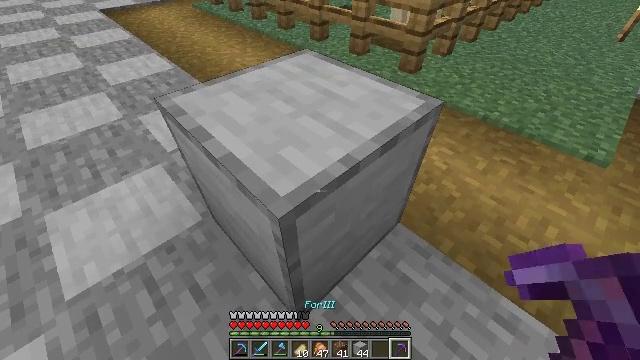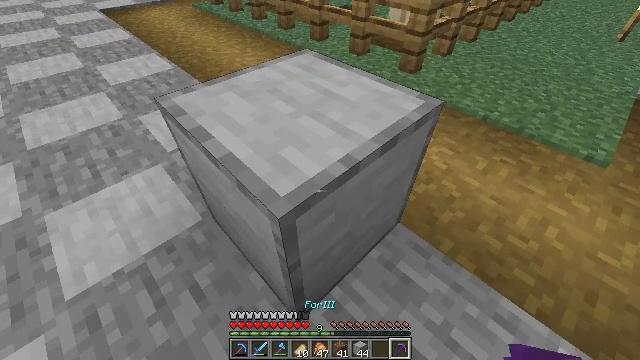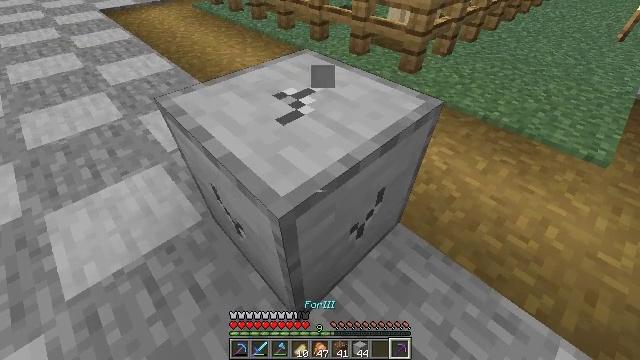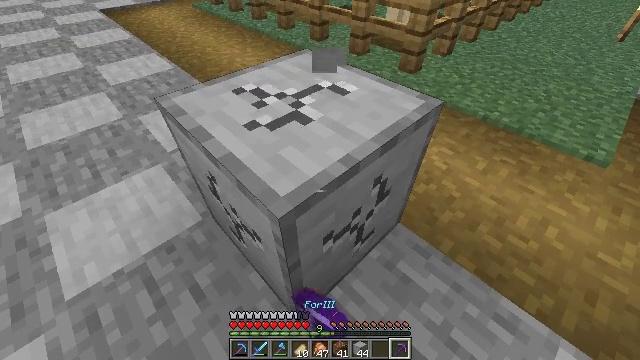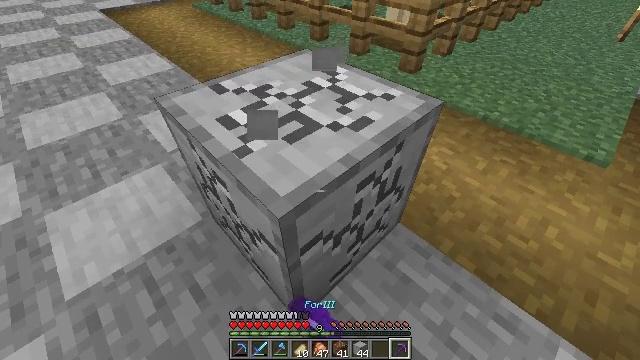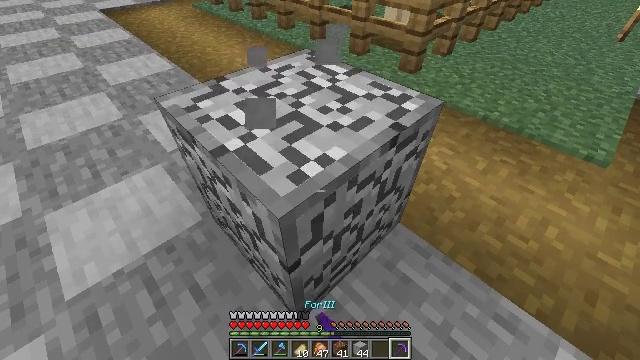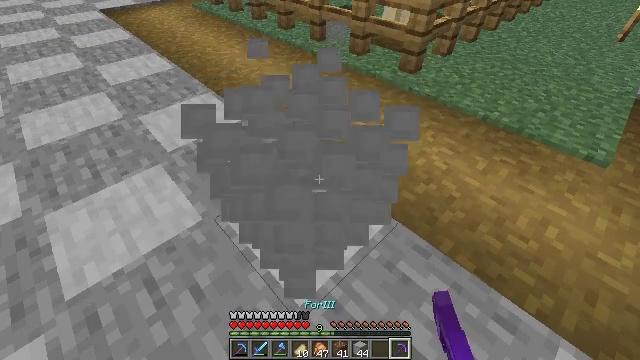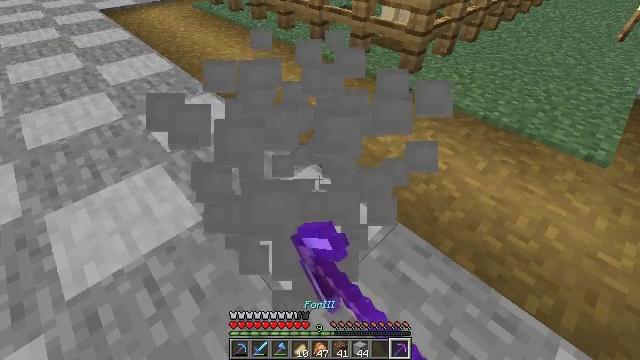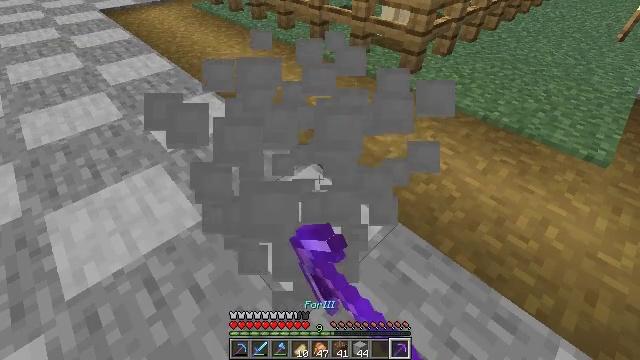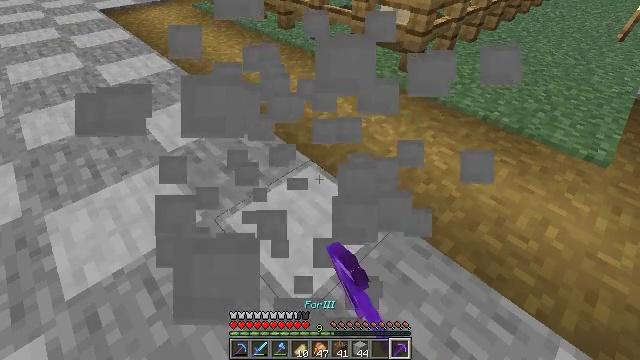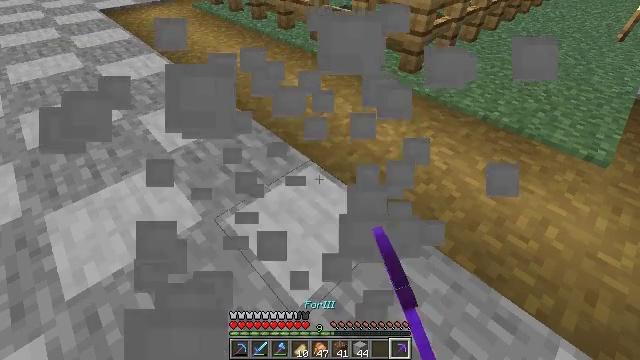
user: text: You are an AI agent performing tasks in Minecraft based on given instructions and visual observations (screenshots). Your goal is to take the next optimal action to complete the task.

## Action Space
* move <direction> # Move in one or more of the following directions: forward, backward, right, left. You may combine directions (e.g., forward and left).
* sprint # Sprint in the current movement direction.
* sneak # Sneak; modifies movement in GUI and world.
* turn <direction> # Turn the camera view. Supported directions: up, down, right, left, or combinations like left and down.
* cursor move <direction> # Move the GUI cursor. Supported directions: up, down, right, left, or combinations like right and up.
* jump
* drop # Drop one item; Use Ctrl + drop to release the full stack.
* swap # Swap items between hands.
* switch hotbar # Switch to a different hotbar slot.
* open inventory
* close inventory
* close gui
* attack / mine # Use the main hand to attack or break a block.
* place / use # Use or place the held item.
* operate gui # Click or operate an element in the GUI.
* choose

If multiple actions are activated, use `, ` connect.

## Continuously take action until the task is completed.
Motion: motion action
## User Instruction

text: Gather smooth stone from the ground.
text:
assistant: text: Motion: no_op
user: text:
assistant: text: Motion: attack / mine
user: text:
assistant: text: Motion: attack / mine
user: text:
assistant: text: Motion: attack / mine
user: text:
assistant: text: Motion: attack / mine
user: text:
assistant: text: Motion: attack / mine
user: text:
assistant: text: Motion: attack / mine
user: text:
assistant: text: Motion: attack / mine
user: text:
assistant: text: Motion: attack / mine
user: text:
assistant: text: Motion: no_op
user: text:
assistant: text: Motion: no_op